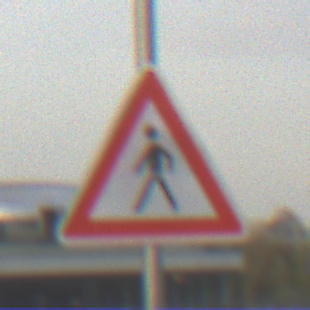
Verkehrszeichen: FussgaengerRechts
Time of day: SunriseSunset
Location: Outdoor (Urban)
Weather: PartlyCloudy
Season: NotSpecified
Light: Natural